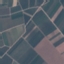
Label: PermanentCrop